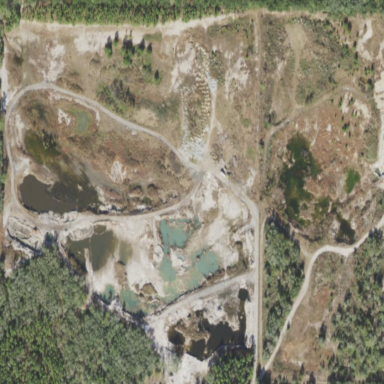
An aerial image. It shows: Sand quarry.